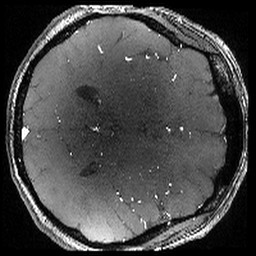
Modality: angio
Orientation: axial
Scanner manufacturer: philips
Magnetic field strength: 7 T
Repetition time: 0.024 s
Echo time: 0.00384 s